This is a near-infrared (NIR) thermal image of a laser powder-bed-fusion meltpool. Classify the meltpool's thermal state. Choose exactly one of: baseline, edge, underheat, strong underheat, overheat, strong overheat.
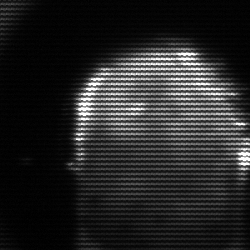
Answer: baseline